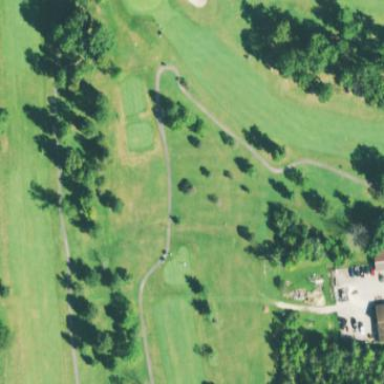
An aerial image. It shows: Scenic golf fairway.